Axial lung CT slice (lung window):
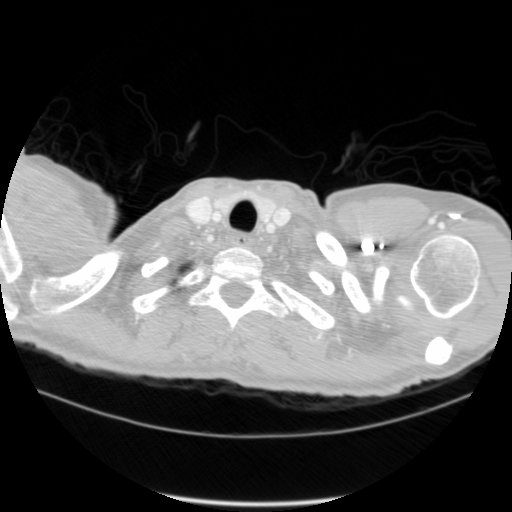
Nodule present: no